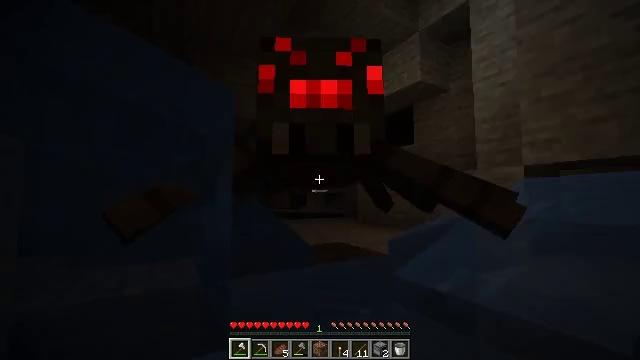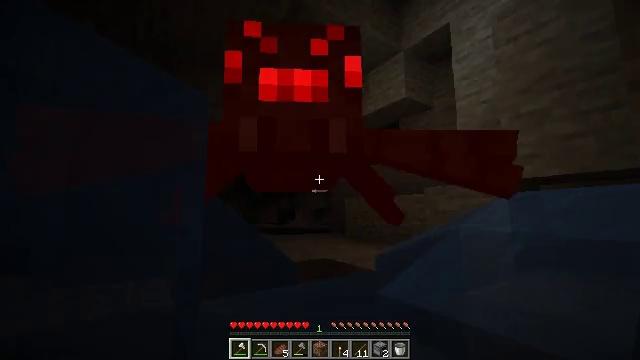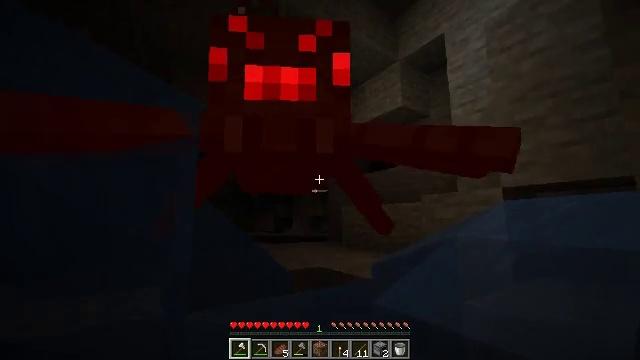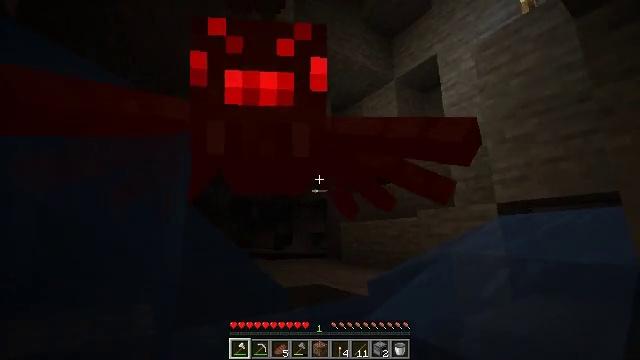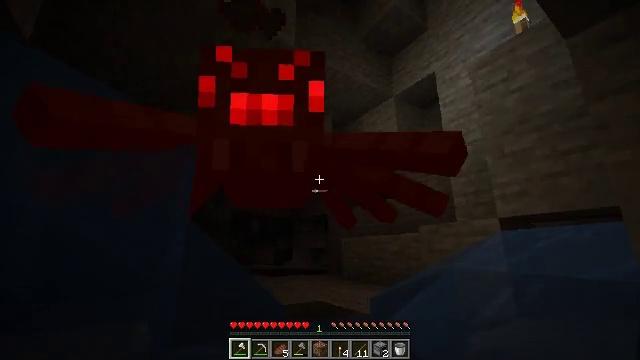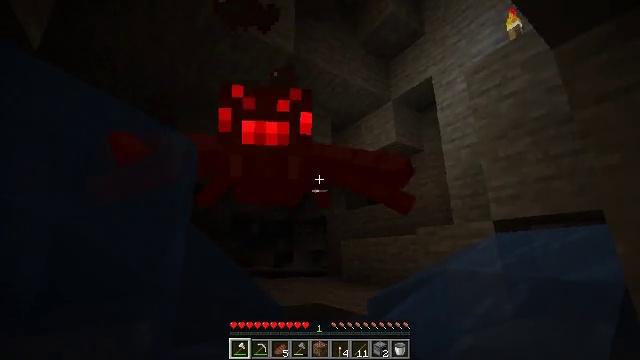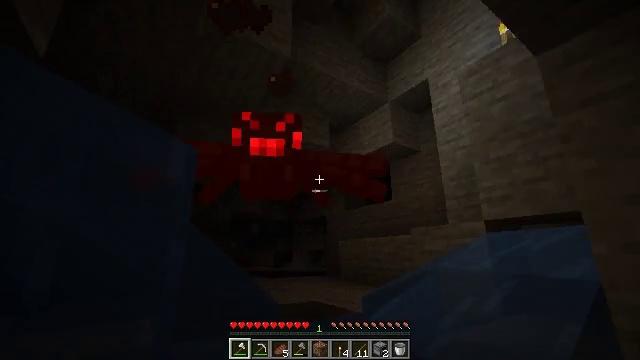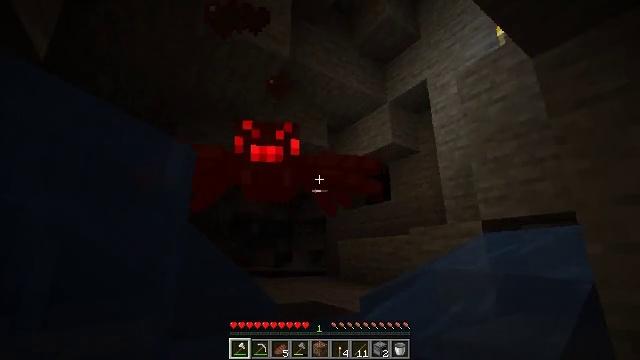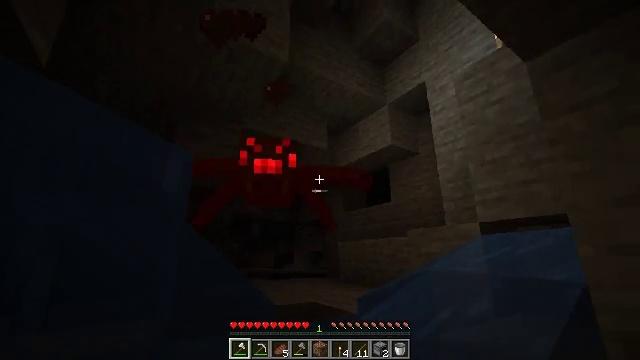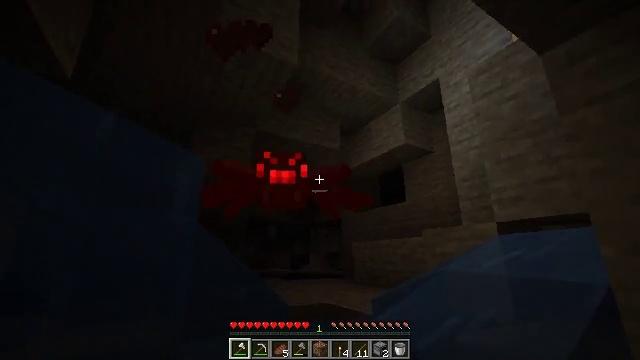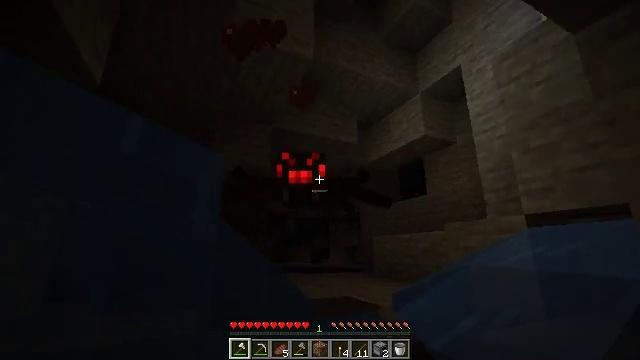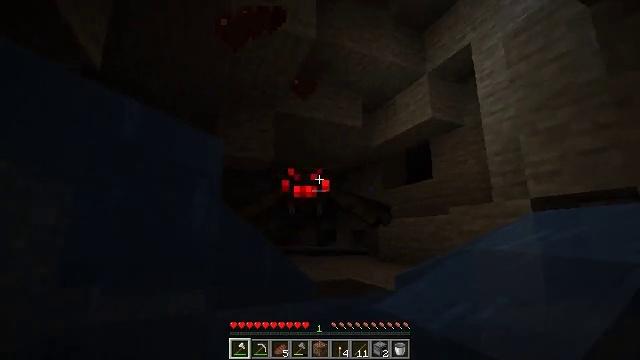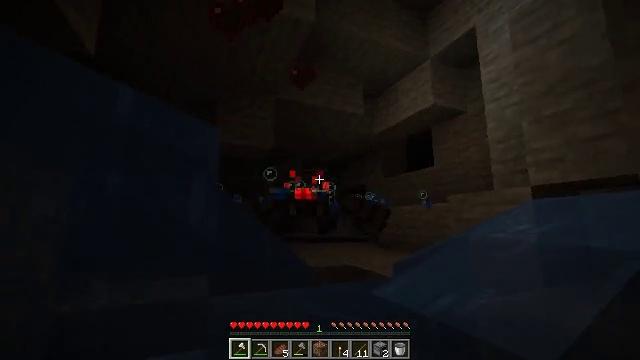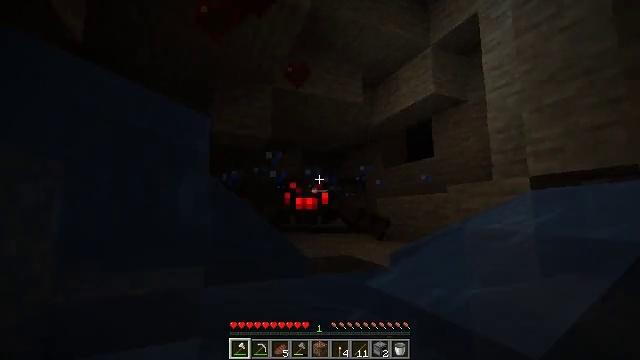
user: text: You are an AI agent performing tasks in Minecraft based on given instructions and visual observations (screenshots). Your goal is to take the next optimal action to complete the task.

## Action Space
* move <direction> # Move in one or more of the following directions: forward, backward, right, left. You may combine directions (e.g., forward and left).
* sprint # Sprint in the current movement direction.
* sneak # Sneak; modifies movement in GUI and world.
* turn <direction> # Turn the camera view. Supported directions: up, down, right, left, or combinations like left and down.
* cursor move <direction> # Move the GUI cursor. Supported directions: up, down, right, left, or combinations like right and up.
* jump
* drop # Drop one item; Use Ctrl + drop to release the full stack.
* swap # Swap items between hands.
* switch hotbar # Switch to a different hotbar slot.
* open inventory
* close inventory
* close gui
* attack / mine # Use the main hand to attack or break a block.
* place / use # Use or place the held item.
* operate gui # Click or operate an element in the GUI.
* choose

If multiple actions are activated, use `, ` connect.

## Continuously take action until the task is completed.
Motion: motion action
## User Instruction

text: Combat the spider.
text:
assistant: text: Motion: turn right and up
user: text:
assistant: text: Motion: move back, turn up
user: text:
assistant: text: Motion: move back, turn up
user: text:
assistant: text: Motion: move back, turn up
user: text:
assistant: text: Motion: no_op
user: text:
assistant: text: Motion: no_op
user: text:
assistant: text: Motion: move forward
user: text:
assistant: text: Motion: move forward
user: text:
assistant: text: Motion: move forward, turn left, attack / mine
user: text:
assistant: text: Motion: move forward, turn left and down, attack / mine
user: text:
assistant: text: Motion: move forward, turn left and down, attack / mine
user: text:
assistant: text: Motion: move forward, turn down, attack / mine
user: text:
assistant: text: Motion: move forward, turn down
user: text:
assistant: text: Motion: no_op